Field crop: maize
Growth stage: 2
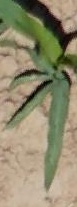
Species: maize